Chest X-ray:
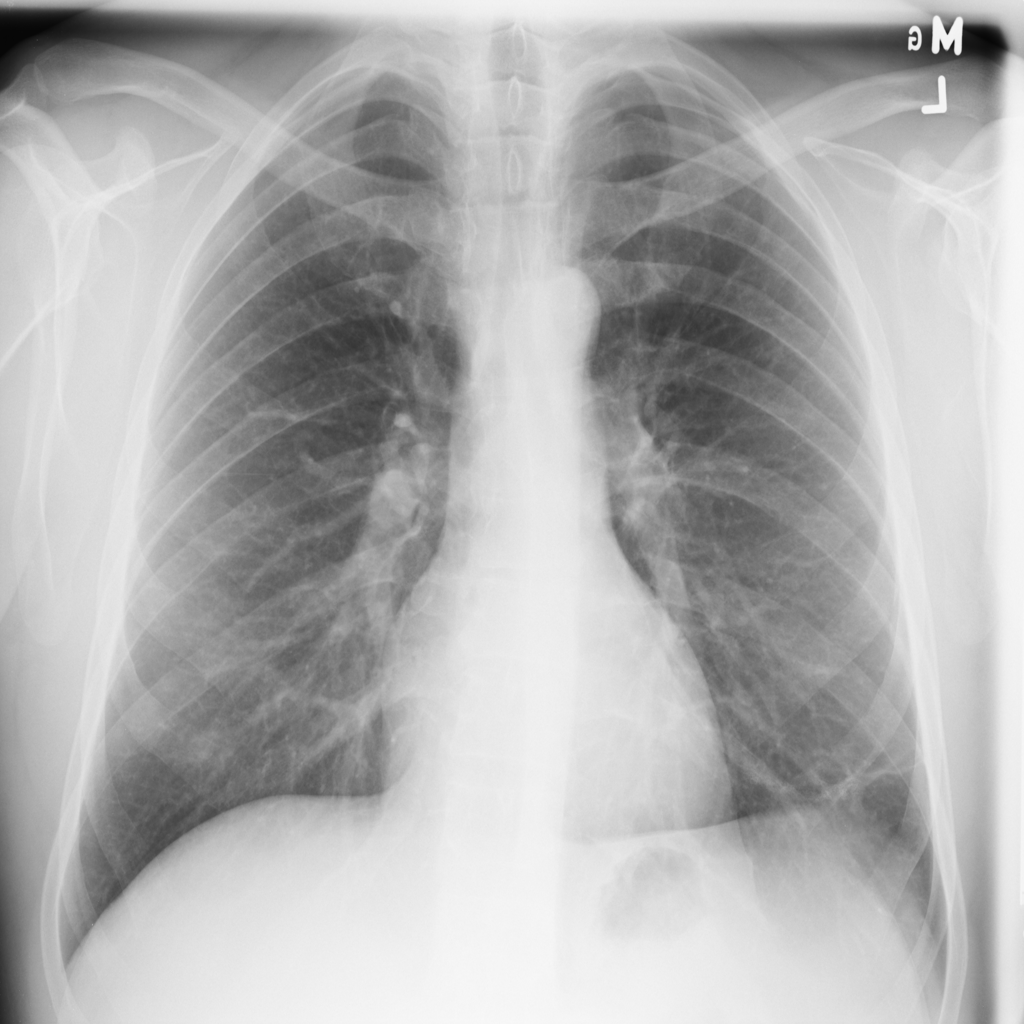
Findings: Fibrosis
No abnormal finding: no